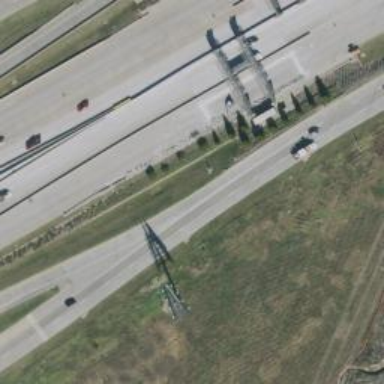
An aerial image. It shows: Secondary road with frontage road.